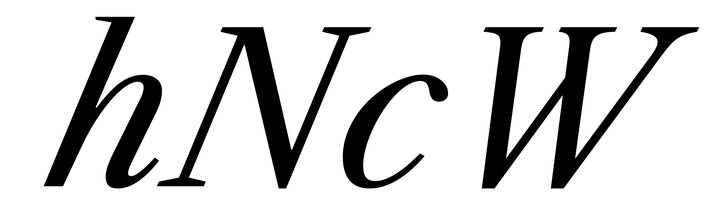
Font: LibreCaslonText-Italic_Italic